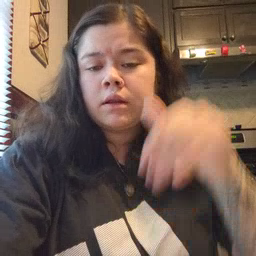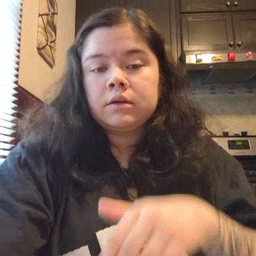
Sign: night